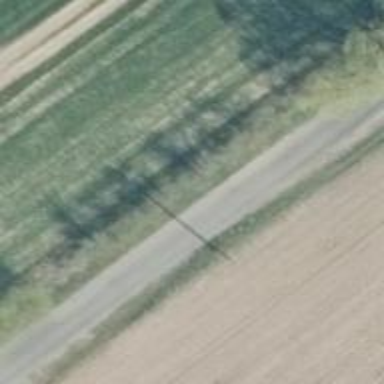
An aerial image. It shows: Power pole.